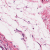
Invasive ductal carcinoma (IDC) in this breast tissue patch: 0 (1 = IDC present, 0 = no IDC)